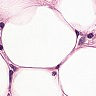
Metastatic tissue present: no